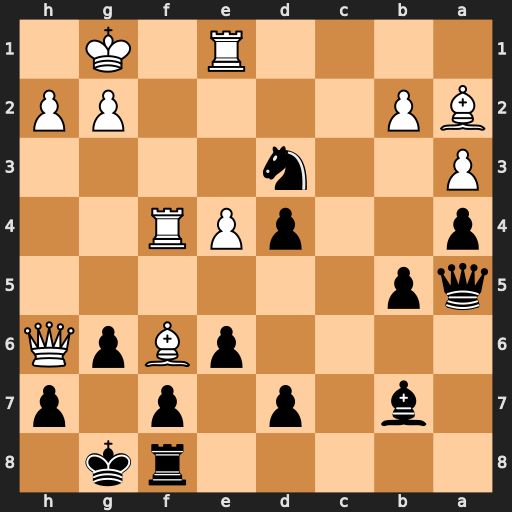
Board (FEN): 5rk1/1b1p1p1p/4pBpQ/qp6/p2pPR2/P2n4/BP4PP/4R1K1
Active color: b
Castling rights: -
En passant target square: -
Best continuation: Qxe1+ Rf1 Qe3+ Qxe3 dxe3